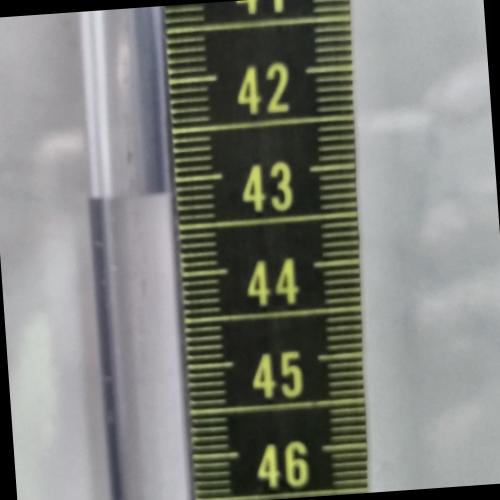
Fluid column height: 43.1 cm